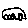
Label: car